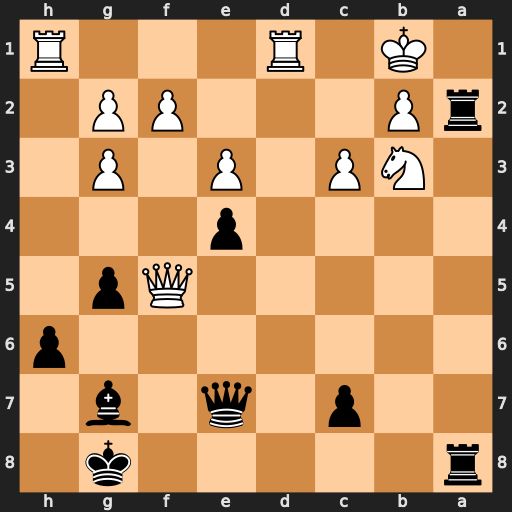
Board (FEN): r5k1/2p1q1b1/7p/5Qp1/4p3/1NP1P1P1/rP3PP1/1K1R3R
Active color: b
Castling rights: -
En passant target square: -
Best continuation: Rxb2+ Kxb2 Qa3+ Kc2 Qa2+